Question: So my problem may not be suited for SO. But I am looking for a solution (in R, Python mainly, prefer R) to create heatmaps for data that has two extreme ends. Consider the following data.
'''
+----+-------------+-------------+-------------+-------------+-------------+-------------+-------------+-------------+-------------+-------------+-------------+-------------+
| ... | X1 | X2 | X3 | X4 | X5 | X6 | X7 | X8 | X9 | X10 | X11 | X12 |
+----+-------------+-------------+-------------+-------------+-------------+-------------+-------------+-------------+-------------+-------------+-------------+-------------+
| 1 | 0.960023745 | 0.006412462 | 0.002413886 | 1.75E-06 | 1.33E-07 | 6.53E-07 | 0.000789362 | 1.56E-07 | 0.027248026 | 2.54E-05 | 0.000108822 | 0.002949816 |
| 2 | 0.013783554 | 0.960582857 | 0.010711838 | 0.003933983 | 0.002573642 | 0.001472307 | 0.000319789 | 0.000195265 | 1.87E-05 | 1.29E-06 | 0.004194081 | 0.002209041 |
| 3 | 0.000839561 | 0.005466858 | 0.944159921 | 0.023892784 | 0.001752099 | 0.000828122 | 0.000493376 | 1.84E-06 | 0.011739846 | 0.000879784 | 9.53E-05 | 0.<PHONE> |
| 4 | 2.26E-08 | 0.004108291 | 0.010781282 | 0.966410413 | 0.010459999 | 3.04E-05 | 1.64E-06 | 0.001983494 | 0 | 0.000225223 | 0.002846474 | <PHONE> |
| 5 | 0 | 0.003175902 | 0.002023363 | 0.010022482 | 0.919020424 | 0.032083951 | 0.001814906 | 0.030203657 | 2.02E-06 | 7.07E-05 | 0.001165208 | 0.000413012 |
| 6 | 7.34E-08 | 0.002817014 | 0.000931738 | 7.01E-05 | 0.026999736 | 0.947850807 | 0.003017895 | 0.017994113 | 0 | 0.<PHONE> | 0.000194055 | 0 |
| 7 | 0.001857195 | 0.000220267 | 0.001523402 | 1.23E-05 | 0.001915852 | 0.010193007 | 0.960227998 | 0.012040256 | 0.007093175 | 0.001441301 | 0.002149965 | 0.001306157 |
| 8 | 0 | 0.000337953 | 0 | 0.<PHONE> | 0.030409165 | 0.<PHONE> | 0.009929247 | 0.936720524 | 0 | 0 | 0.000503316 | 3.12E-05 |
| 9 | 0.<PHONE> | 2.38E-06 | 0.002294787 | 1.17E-06 | 9.38E-08 | 8.74E-08 | 0.000252812 | 4.25E-10 | 0.984092182 | 0.003173648 | 2.42E-05 | 0.006649569 |
| 10 | 0.000126558 | 4.85E-05 | 0.001686418 | 0.000202837 | 3.87E-05 | 9.82E-05 | 0.000425687 | 0 | 0.013116146 | 0.983428814 | 5.28E-05 | 0.000776452 |
| 11 | 0.000170592 | 0.002728779 | 0.000117028 | 0.002794149 | 0.000621607 | 0.000224662 | 0.000969203 | 0.000299963 | 0.000629235 | 4.68E-05 | 0.991344498 | 5.02E-05 |
| 12 | 0.004371355 | 0.001246307 | 0.<PHONE> | 0.007498292 | 0.000186287 | 6.00E-07 | 0.000956249 | 2.93E-05 | <PHONE> | 0.001253133 | 8.40E-05 | 0.900059314 |
+----+-------------+-------------+-------------+-------------+-------------+-------------+-------------+-------------+-------------+-------------+-------------+-------------+
'''
Consider the first row. The X1 column entry is a very high number compared to the rest of the entries in that row. This goes for all the rows. The heat map this data generates looks like the following

As you can see, the diagonal is very strong compared to the other colors (and this can be seen from the data and is actually expected). I am just trying to find a way to "darken" up the other colors. I'm mainly looking for a ggplot solution. Anything I've tried dosnt work.
The code for R right now is
'''
heatmap(data.matrix(result_matrix), Rowv=NA, Colv=NA, col = rev(heat.colors(256)), margins=c(5,10))
'''
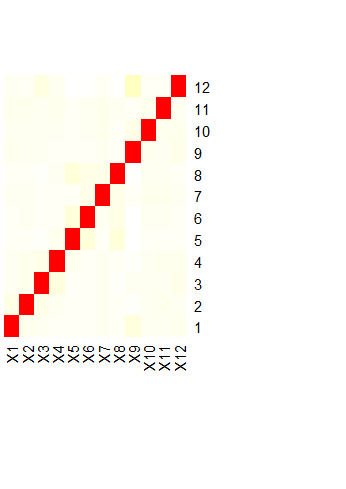
Answer: The basic idea is to put the fill colors on a logarithmic scale. Here is a ggplot solution.
'''
library(ggplot2)
library(reshape2)
df$id <- rownames(df)
gg <- melt(df,id="id")
ggplot(gg, aes(x=variable,y=id,fill=value))+
geom_tile()+
scale_fill_gradientn(colours=rev(heat.colors(10)),
trans="log10",na.value="white")+
coord_fixed()+
scale_x_discrete(expand=c(0,0))+scale_y_discrete(expand=c(0,0))
'''

The key here is 'trans="log10"' in the call to 'scale_fill_gradientn(...)'. One problem with logs is that you have zeros in your data, which are transformed to 'NA'. Using 'na.value="white"' deals with that (you could make it another color if that was appropriate in your use case).
The calls to 'scale_x...' and 'scale_y...' are just to compress the axes so the tiles cover the whole plot (ggplot adds a bit of empty space by default which is distracting in heatmaps).
: Response ot OP's comment.
This business of "making the diagonal pop out more" is an aesthetic choice which has almost nothing to do with the data, and will probably lead to a misleading graphic. I recommend it. Having said that, you can always choose a different transformation.
'''
# reorder the y-axis - should not be necessary
gg$id <- factor(gg$id,levels=unique(gg$id)) # should not be necessary...
# square root scale
ggplot(gg, aes(x=variable,y=id,fill=value))+
geom_tile()+
scale_fill_gradientn(colours=rev(heat.colors(10)),
trans="sqrt",na.value="white")+
coord_fixed()+
scale_x_discrete(expand=c(0,0))+scale_y_discrete(expand=c(0,0))
'''

'''
#logit scale; need to set breaks=... to avoid labels overlapping
ggplot(gg, aes(x=variable,y=id,fill=value))+
geom_tile()+
scale_fill_gradientn(colours=rev(heat.colors(10)),
trans="logit",na.value="white",breaks=5*10^-(0:8))+
coord_fixed()+
scale_x_discrete(expand=c(0,0))+scale_y_discrete(expand=c(0,0))
'''